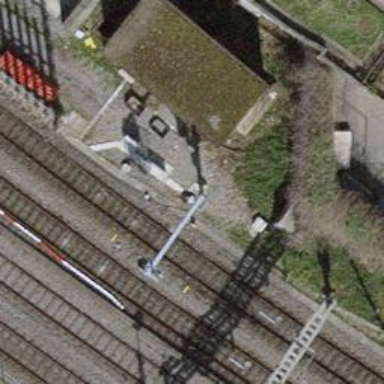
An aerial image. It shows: Railway buffer stop.